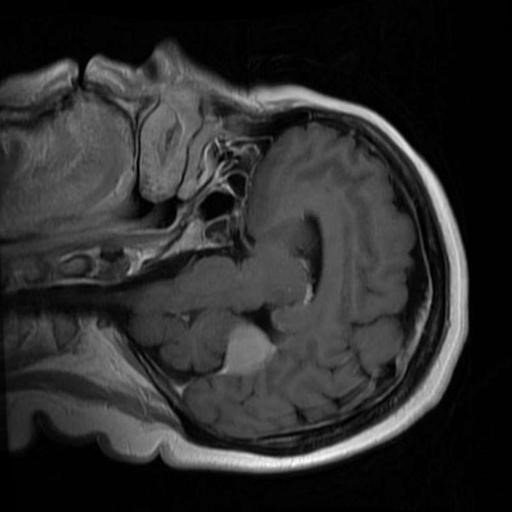
Label: brain_menin